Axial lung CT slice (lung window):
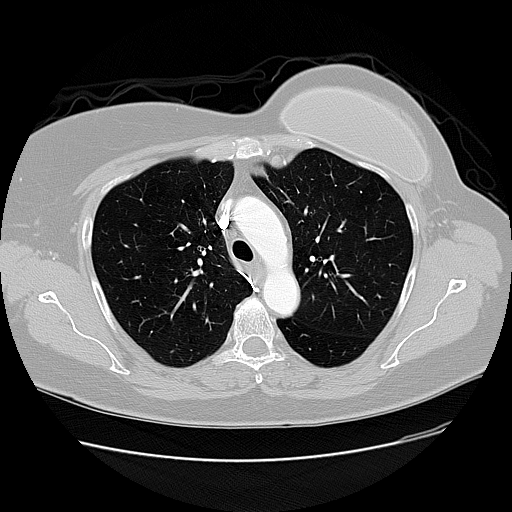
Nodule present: no